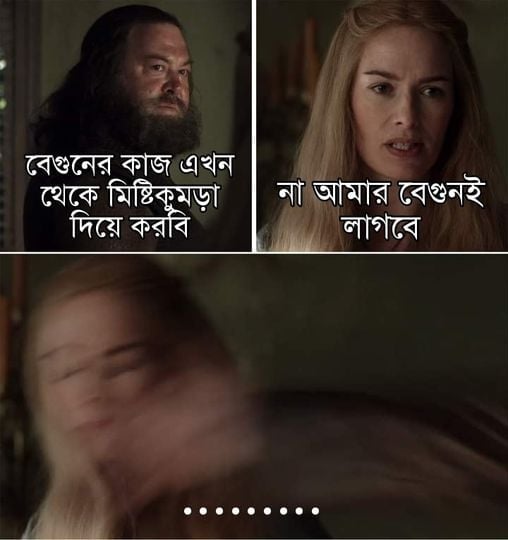
Caption: বেগুনের কাজ এখন থেকে মিষ্টিকুমড়া দিয়ে করবি     না আমার বেগুনেই লাগবে
Label: hate